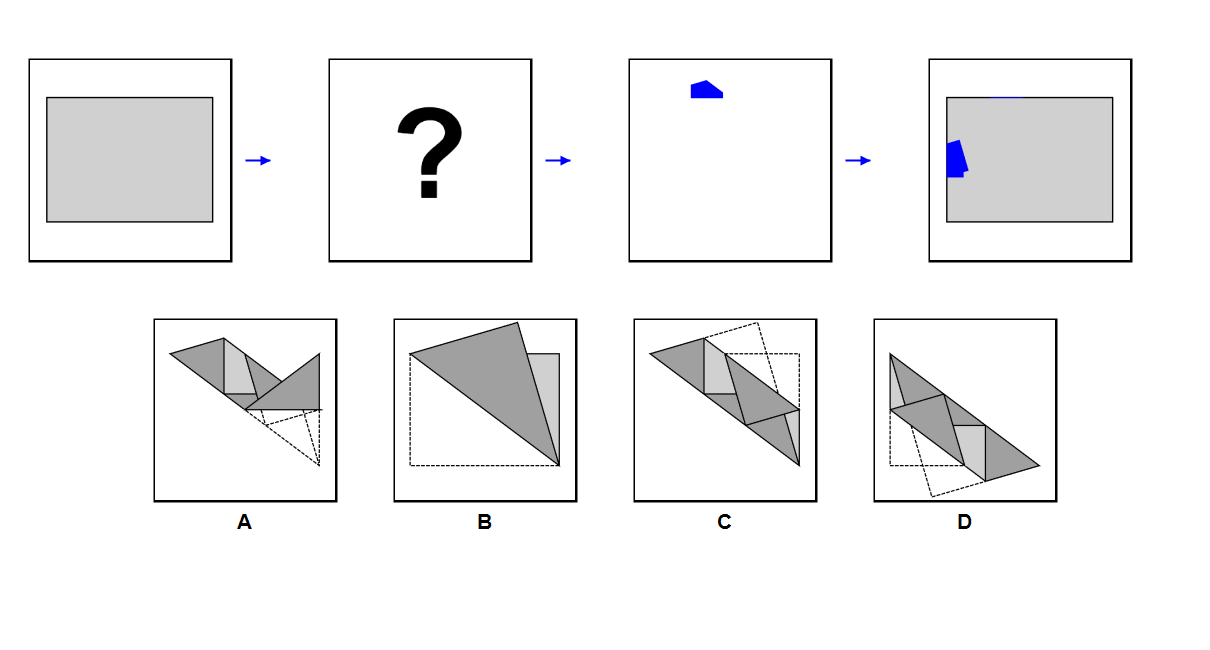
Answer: D